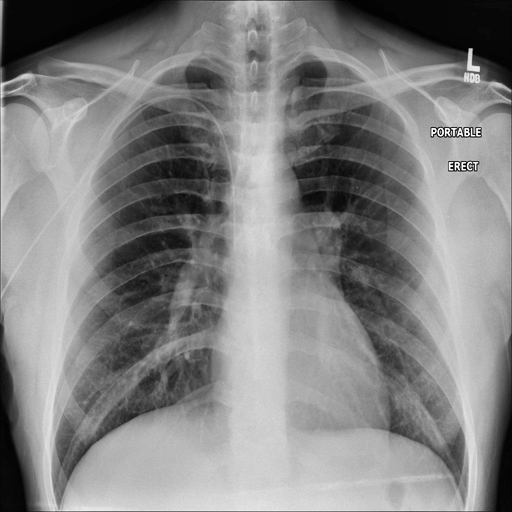
Finding: NORMAL